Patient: sex F, age 77
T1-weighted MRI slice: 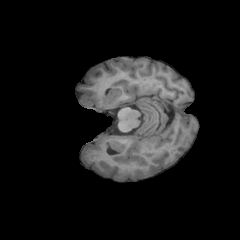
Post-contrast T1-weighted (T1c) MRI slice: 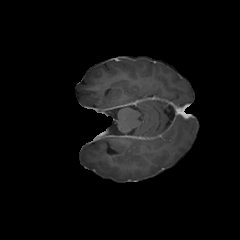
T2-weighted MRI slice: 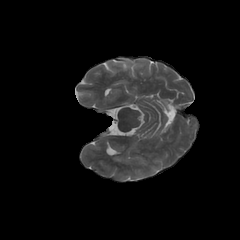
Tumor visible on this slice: no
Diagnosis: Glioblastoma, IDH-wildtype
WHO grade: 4